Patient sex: M
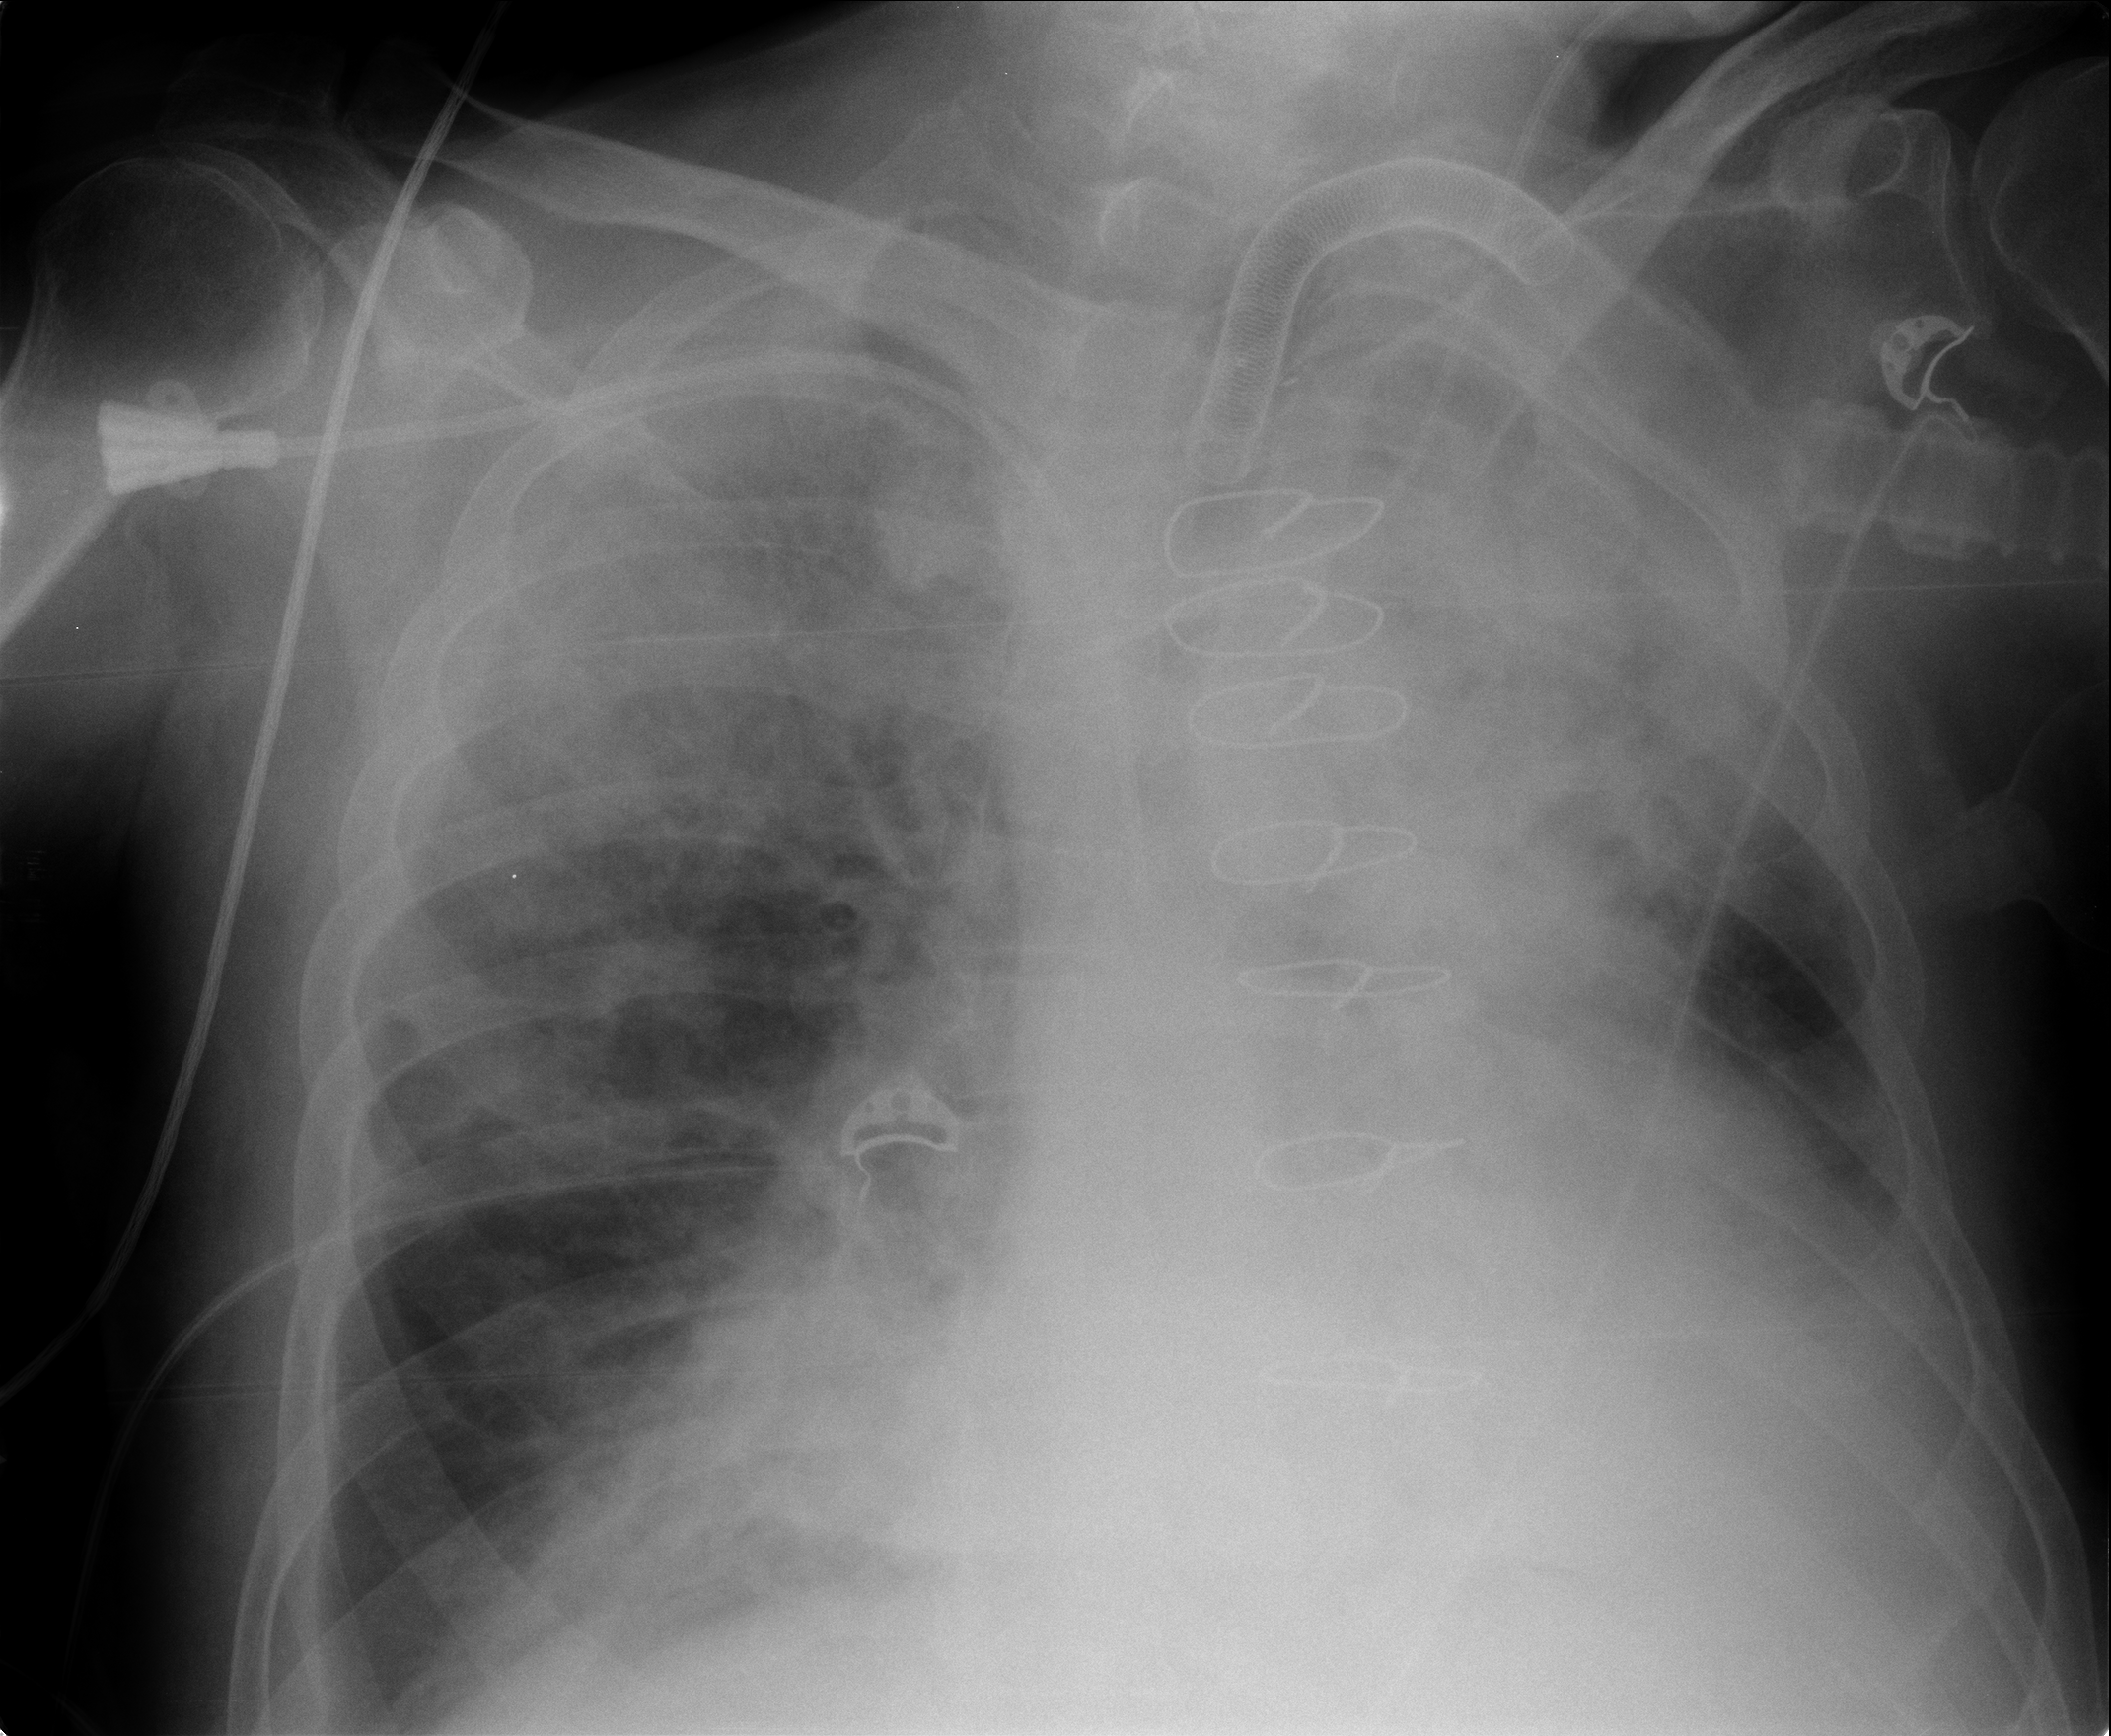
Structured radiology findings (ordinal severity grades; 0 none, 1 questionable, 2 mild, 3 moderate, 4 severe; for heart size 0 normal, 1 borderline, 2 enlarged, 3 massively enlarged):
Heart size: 2
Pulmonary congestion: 2
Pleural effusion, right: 2
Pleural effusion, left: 3
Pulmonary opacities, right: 2
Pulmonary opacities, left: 3
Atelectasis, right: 2
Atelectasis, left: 2